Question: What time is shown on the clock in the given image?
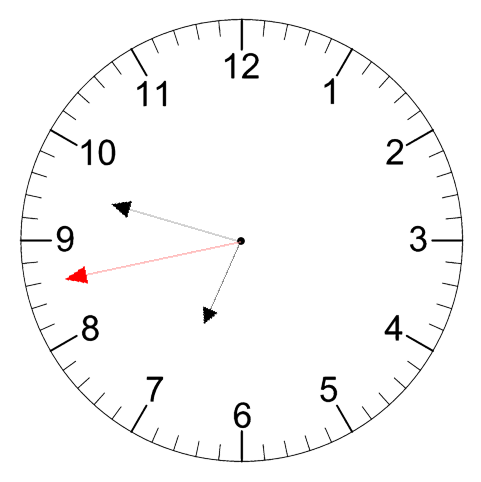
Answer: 06:47:43